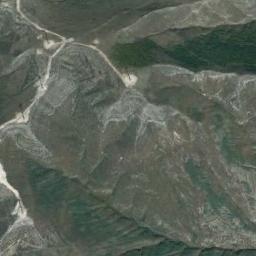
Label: mountain